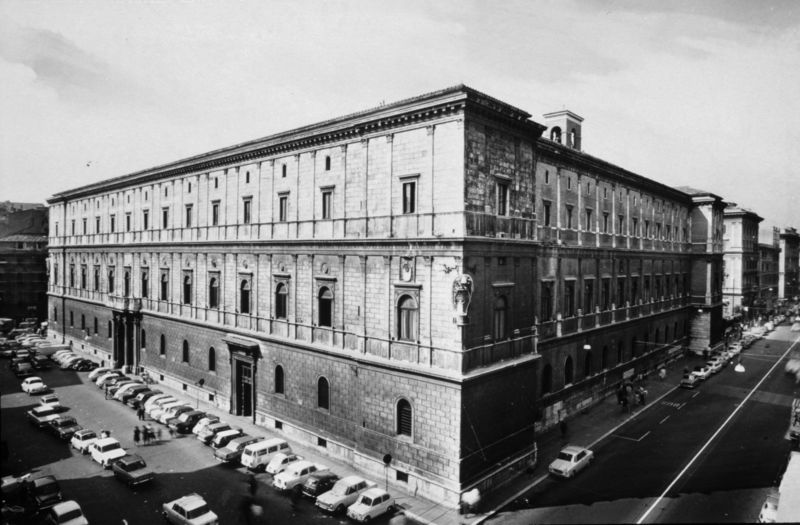
Titel: Palazzo della Cancelleria (Ansicht Nordosten)
Künstler: Baccio Pontelli
Standort: Roma
Institution: Palazzo della Cancelleria
Schlagwörter: gruppe, himmel, schatten, weiß, wolken, menschen, stadt, fenster, grau, hell, licht, schwarz, strasse, säulen, tür, dach, gebäude, haus, schloss, architektur, stein, steine, häuser, gitter, sonne, klassizismus, renaissance, schornstein, turm, skulptur, ecke, ansicht, bogen, fassade, italien, passanten, perspektive, türen, mauer, türe, pilaster, auto, tor, foto, fotografie, photographie, bögen, eingang, eingänge, nische, dreistöckig, gehsteig, palast, palazzo, kreuzung, mauerwerk, schwarzweiß, rom, kasten, photo, fries, rustika, tore, wappen, fensterreihen, sims, gesims, portale, strassen, urban, verkehr, florenz, etagen, geschosse, kellerfenster, stockwerke, aufnahme, autos, strassenecke, klassisch, gebälk, klassizistisch, kranzgesims, ädikula, attika, medici, parkplatz, bogenfenster, parken, italienisch, umlaufend, pkw, hausecke, stadtpalast, parkplätze, paöast, cancelleria, cancellaria, parktaschen, reanissance, umlaufendes gesims, kjbn-lkb, nlnk, nlöknbjkb ,., hgiuub